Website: walmart
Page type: customer-info-address
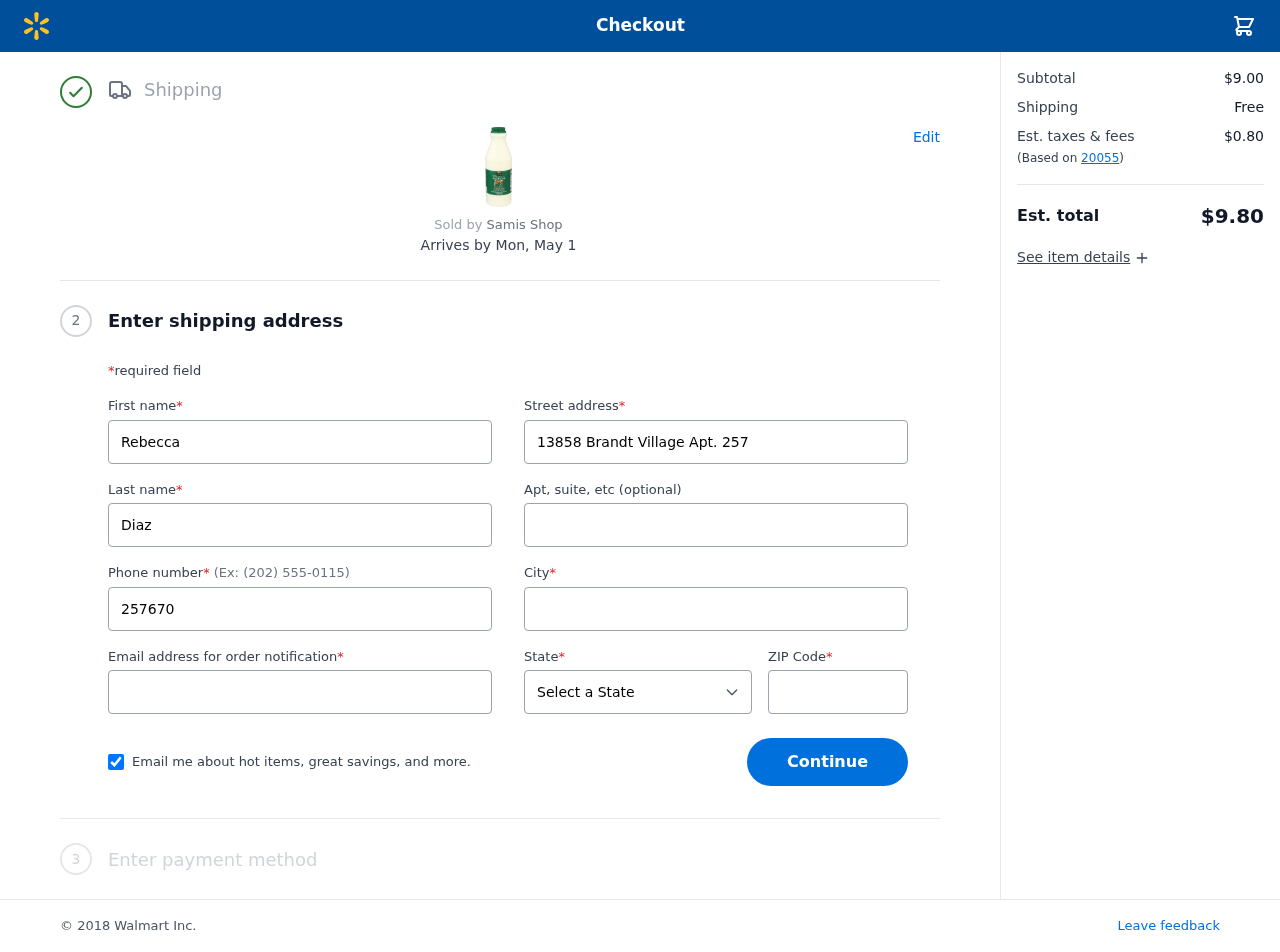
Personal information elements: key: PII_CITY
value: New Matthew
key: PII_EMAIL
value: rebecca_diaz@yahoo.com
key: PII_FIRSTNAME
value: Rebecca
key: PII_LASTNAME
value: Diaz
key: PII_PHONE
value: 2576704471
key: PII_POSTCODE
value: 20055
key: PII_STATE
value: Nevada
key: PII_STREET
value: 13858 Brandt Village Apt. 257
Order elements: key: ORDER_DELIVERY_DATE
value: Mon, May 1
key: ORDER_SUBTOTAL
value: $9.00
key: ORDER_SHIPPING_COST
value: Free
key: ORDER_TAX
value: $0.80
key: ORDER_TOTAL
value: $9.80